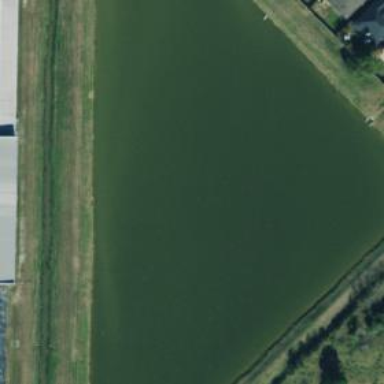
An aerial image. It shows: Retention basin containing natural water.